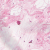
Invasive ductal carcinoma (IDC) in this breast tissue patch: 0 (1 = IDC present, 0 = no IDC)